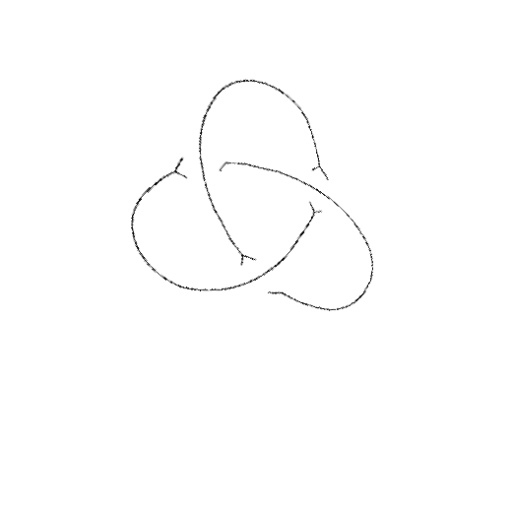
Crossing number: 3